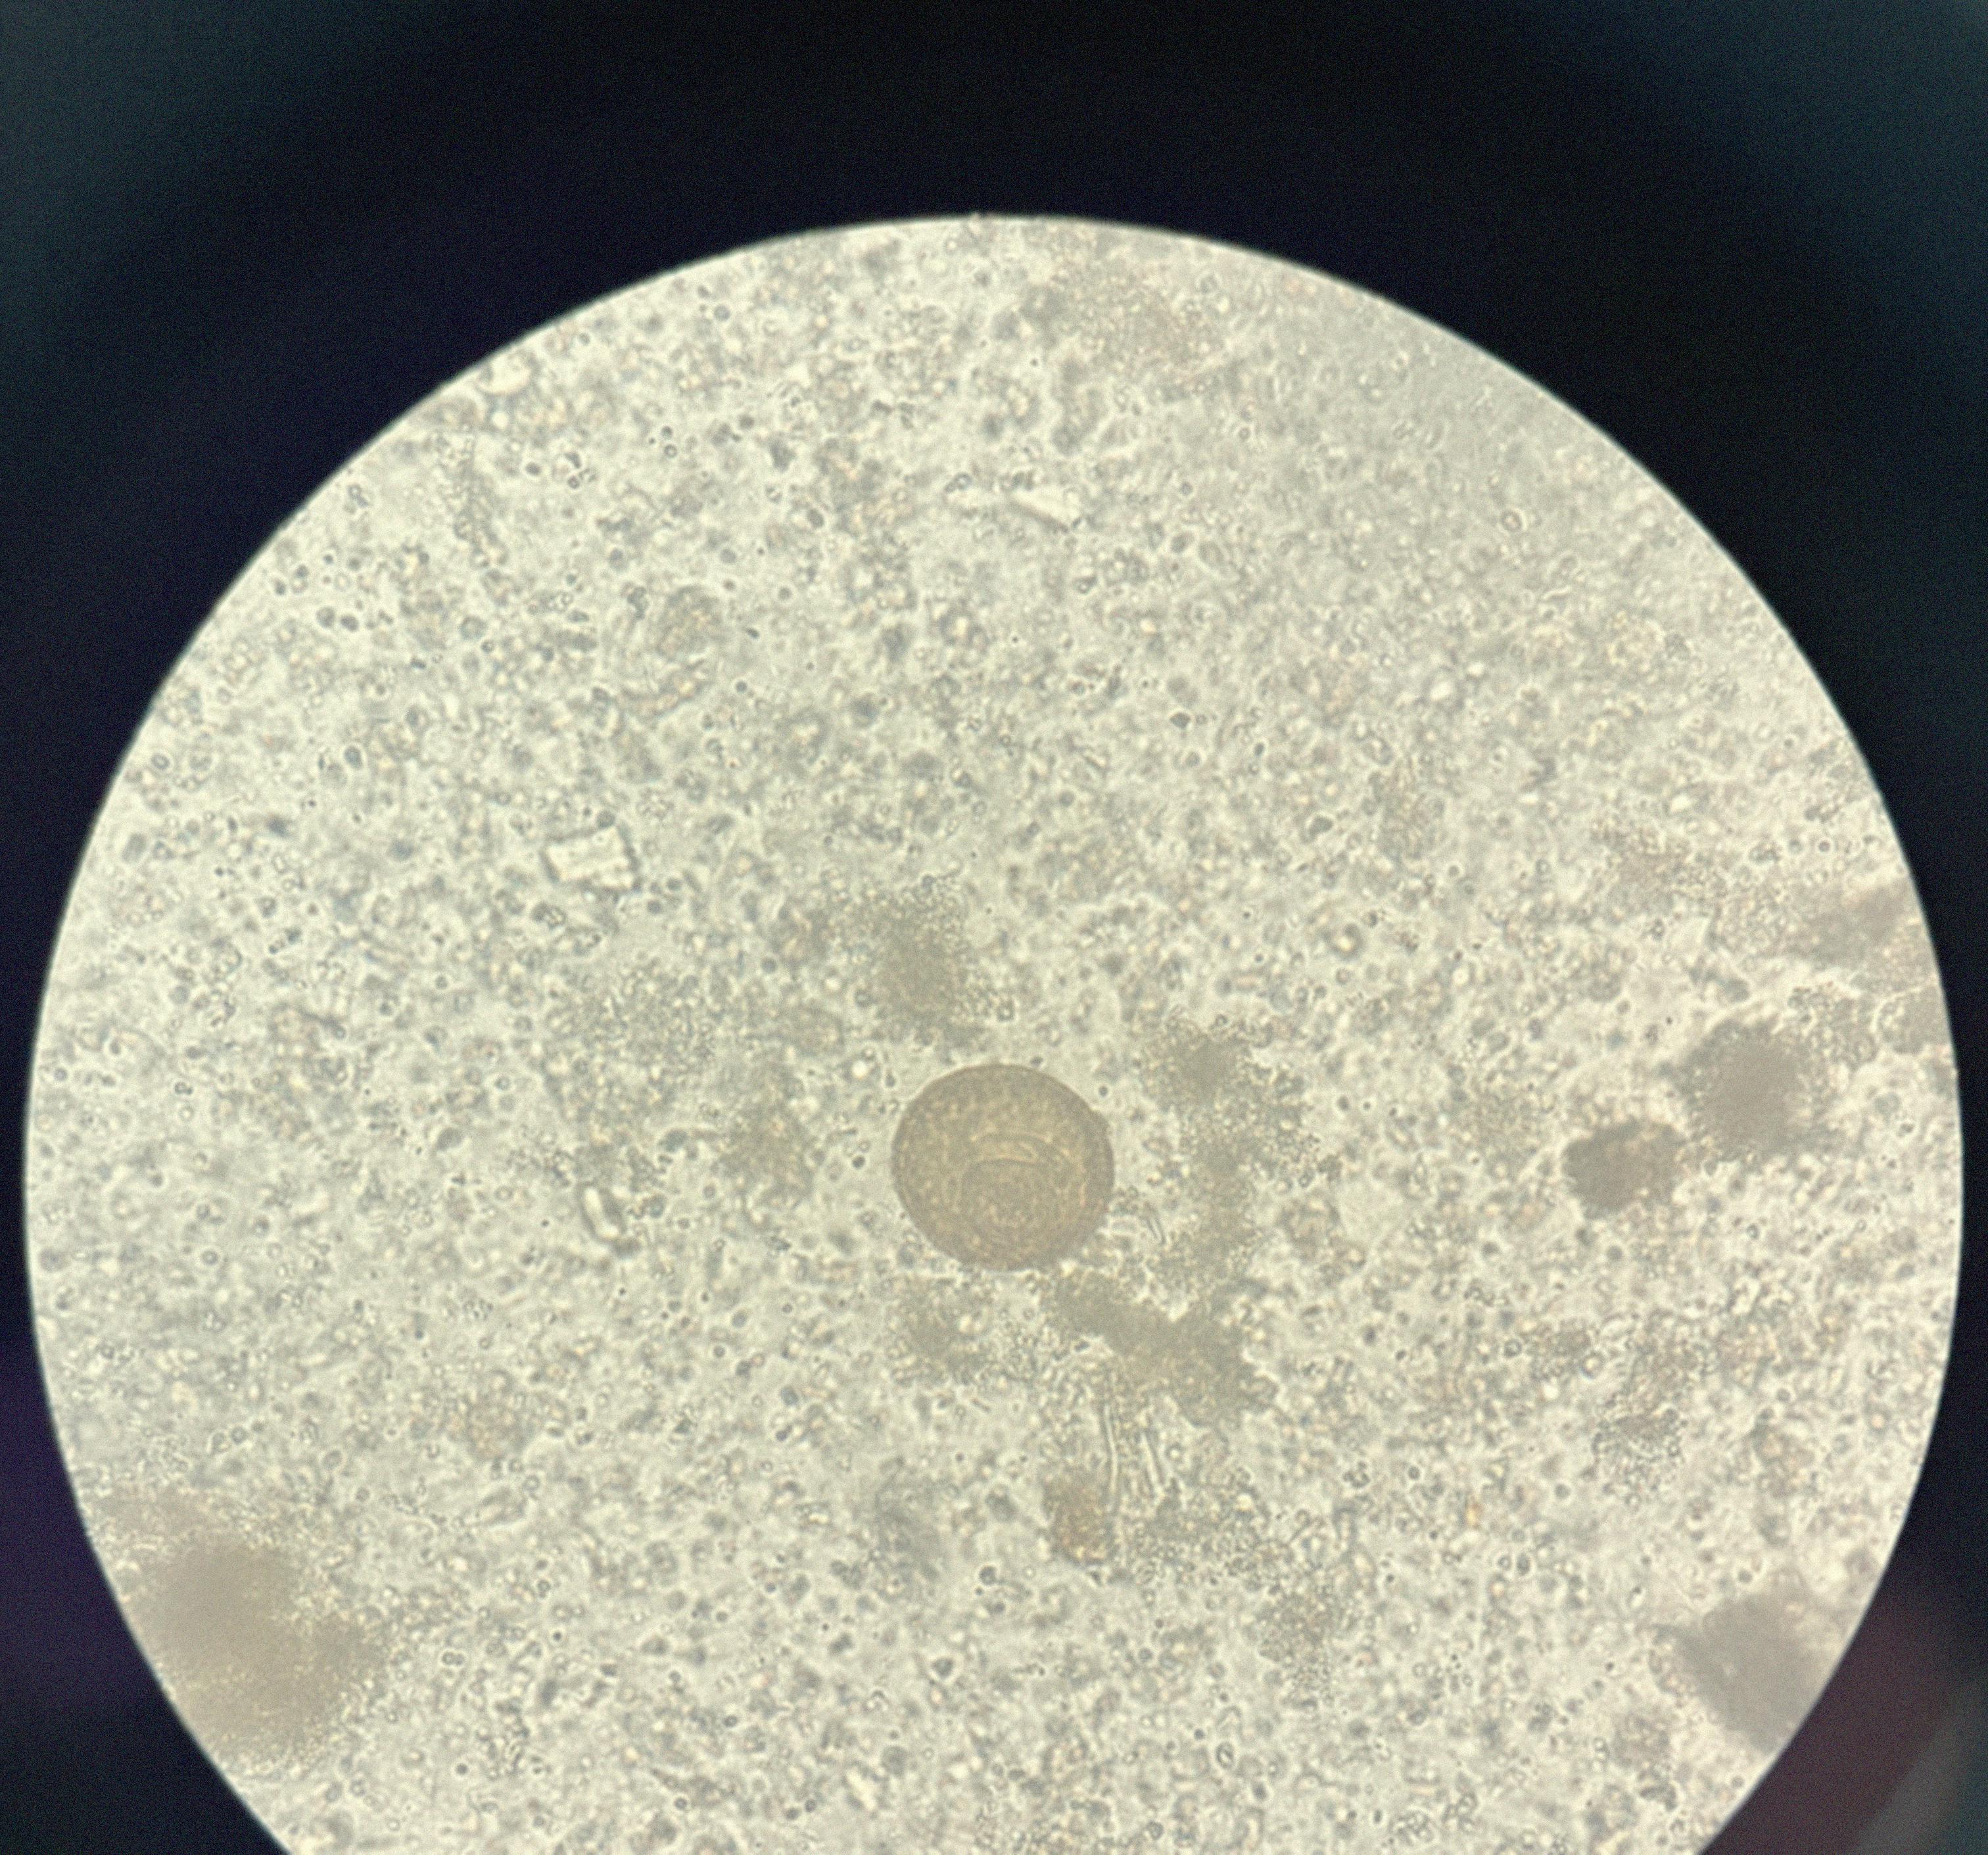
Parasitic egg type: Hymenolepis diminuta